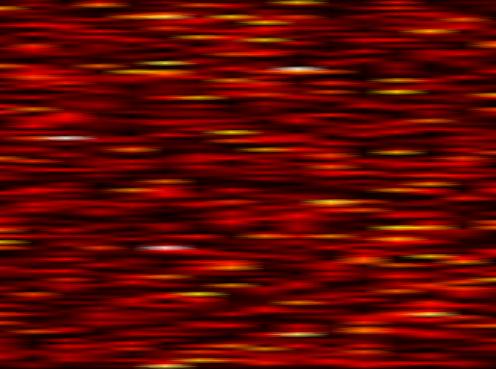
Label: FOFDM